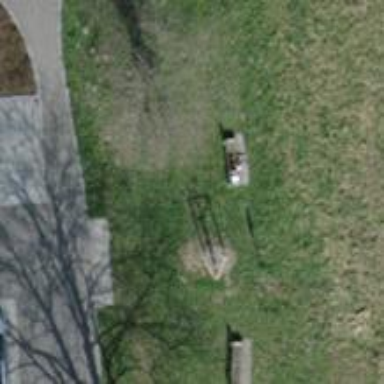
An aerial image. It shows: Picnic table located in leisure land area.